Interaction volume radius: 5 \u00c5
Interaction volume height: 40 \u00c5
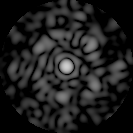
Disorder parameter: 0.6753